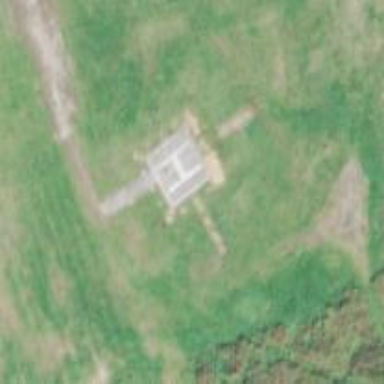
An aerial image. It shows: Image showing helipad at airport.